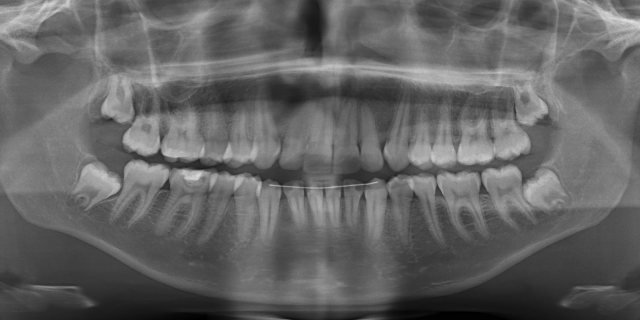
adult